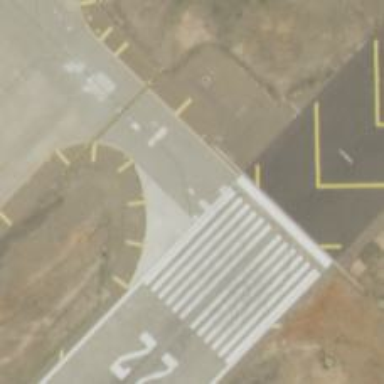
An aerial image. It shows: Image of taxiway at airport.